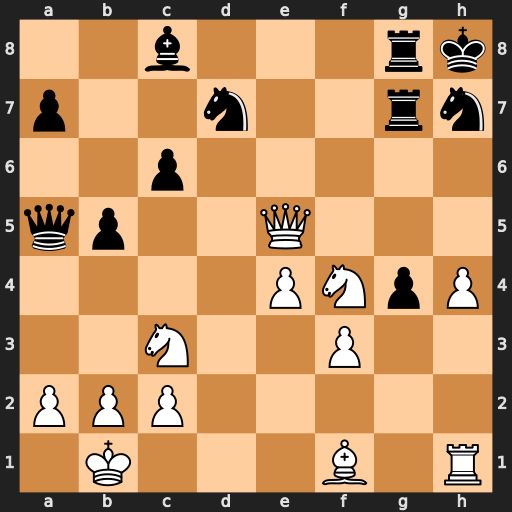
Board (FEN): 2b3rk/p2n2rn/2p5/qp2Q3/4PNpP/2N2P2/PPP5/1K3B1R
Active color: w
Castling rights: -
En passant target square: -
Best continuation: Ng6#